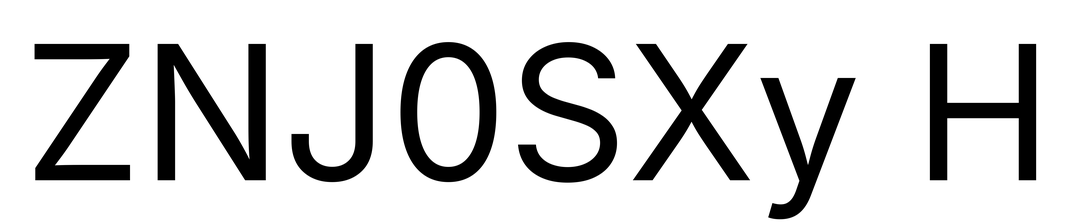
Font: Inter_Regular